Question: I would like to create a listbox, with a details pop-up/tooltip kind of window.
Scenario is as following:
- - -
The problem about using tooltips is that they disappear after a while. And the problem about using pop-ups is that they do not move, when the window moves (?)
So I'm just looking for some pointers on how to solve this.

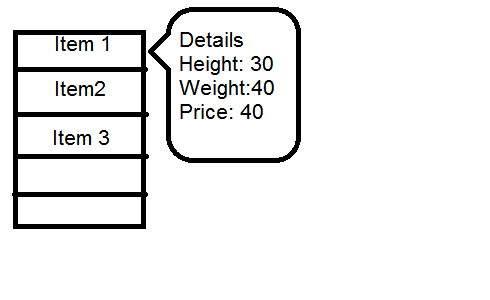
Answer: Use ToolTip object. It has autopositioning and nice graphical style out of the box.
Simply use it like this:
'''
toolTip.PlacementTarget = yourSelectedItem;
toolTip.Placement = PlacementMode.Right;
toolTip.Content = {place whatever you need to display here};
'''
You can control its visibility with the IsOpen property.